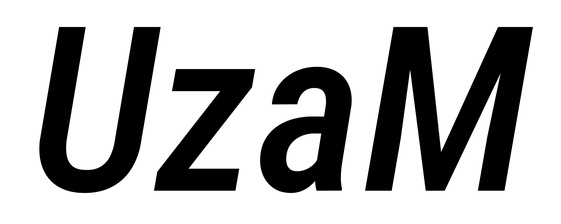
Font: Roboto-Italic_Condensed_Medium_Italic